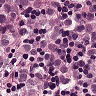
Metastatic tissue present: yes